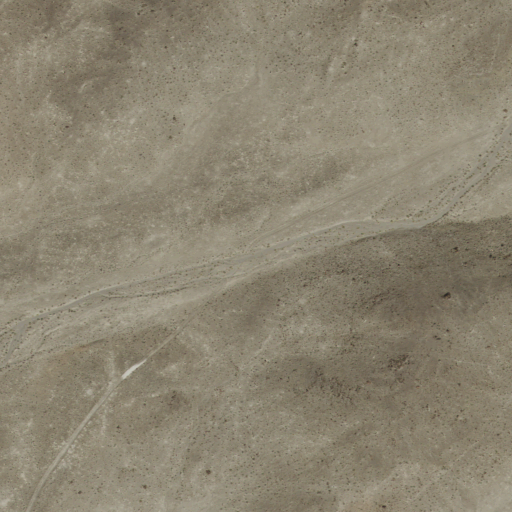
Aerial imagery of valley in Utah named Dennison Canyon containing only shrub